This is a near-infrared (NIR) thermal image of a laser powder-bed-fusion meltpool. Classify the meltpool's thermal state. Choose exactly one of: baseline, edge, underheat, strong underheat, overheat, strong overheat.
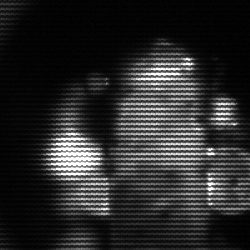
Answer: strong underheat